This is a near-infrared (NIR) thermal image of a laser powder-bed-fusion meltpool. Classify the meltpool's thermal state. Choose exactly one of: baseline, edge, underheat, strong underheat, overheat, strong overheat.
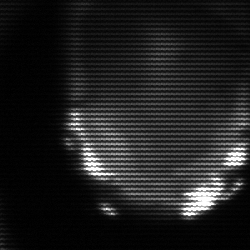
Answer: edge